Question: Count the number of objects in the diagram.
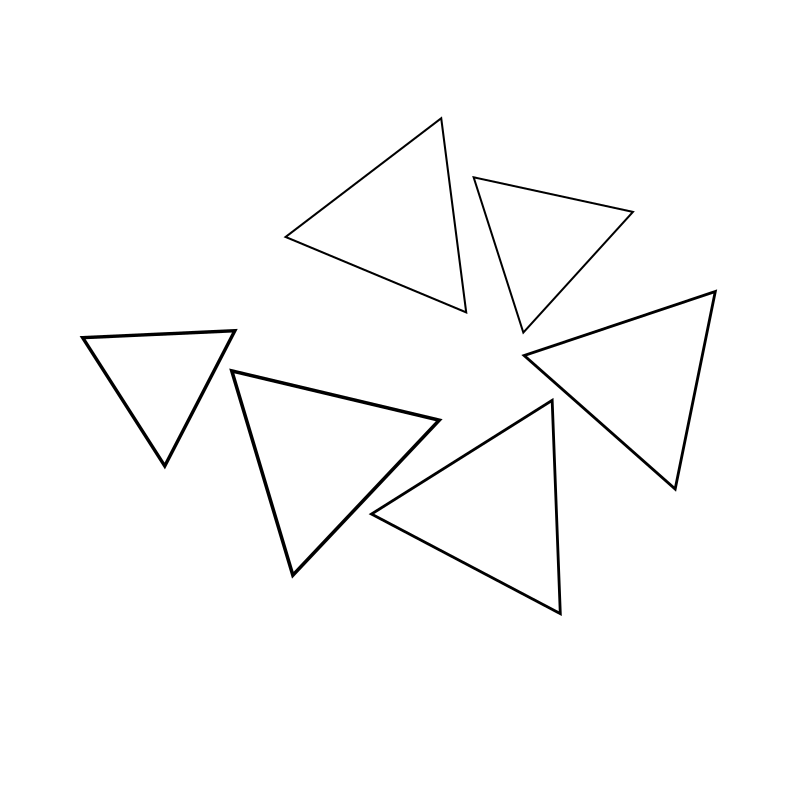
Answer: 6